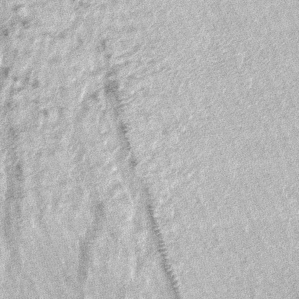
Label: frost